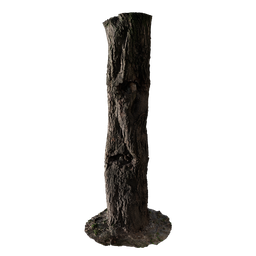
Label: nature